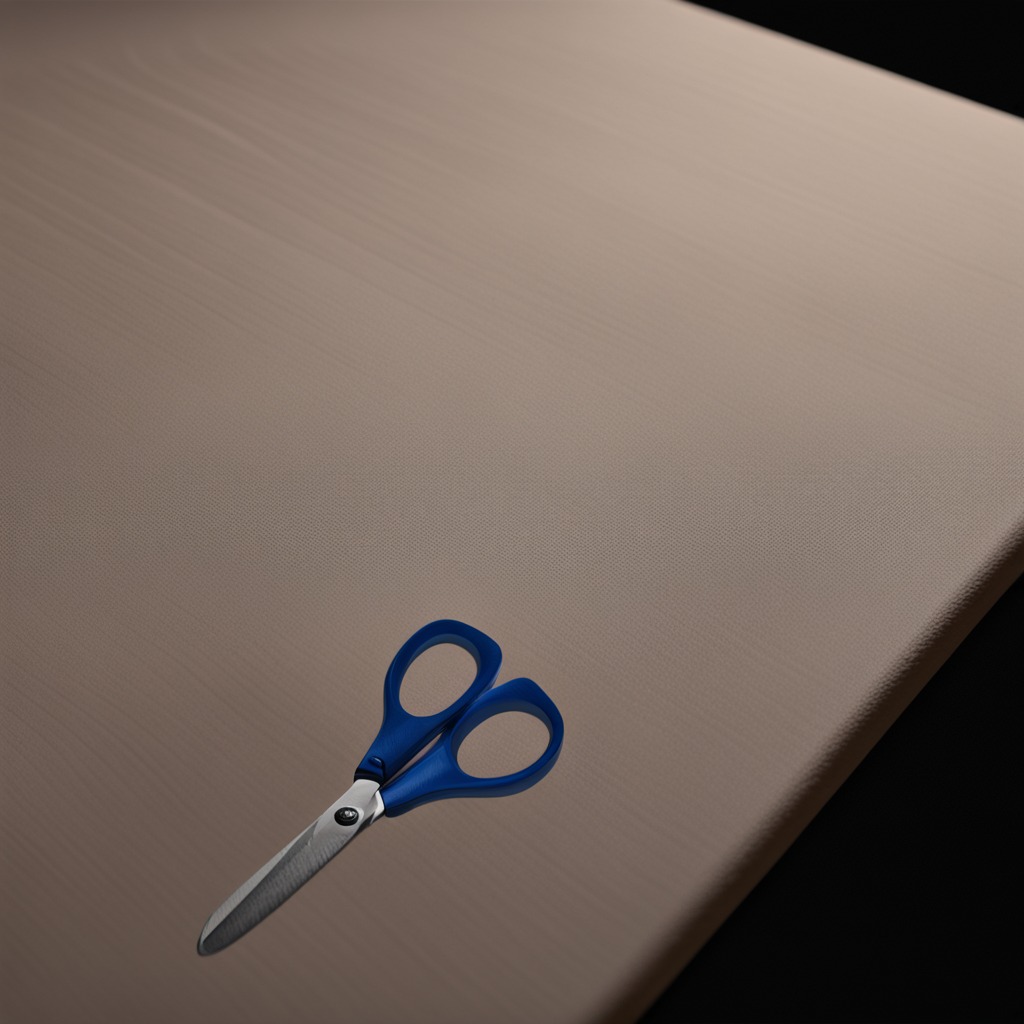
A scissor lies on the wooden table.